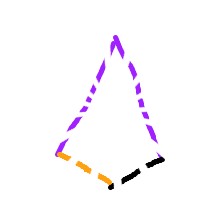
Shape: kite